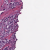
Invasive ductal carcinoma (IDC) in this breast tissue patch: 1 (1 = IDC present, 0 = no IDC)